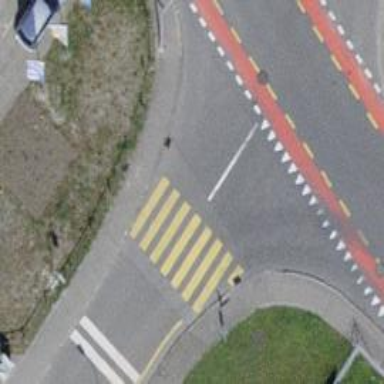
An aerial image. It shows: Uncontrolled zebra crossing with notable zebra markings.